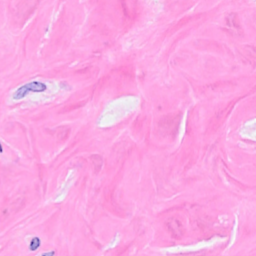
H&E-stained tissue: Breast